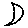
Label: moon